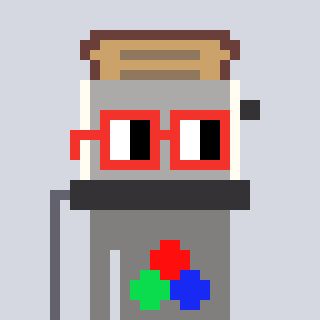
a pixel art character with square red glasses, a toaster-shaped head and a bluegrey-colored body on a cool background